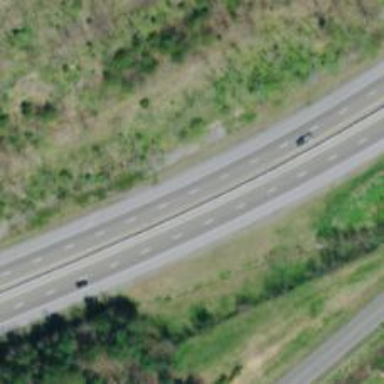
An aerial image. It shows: Motorway.